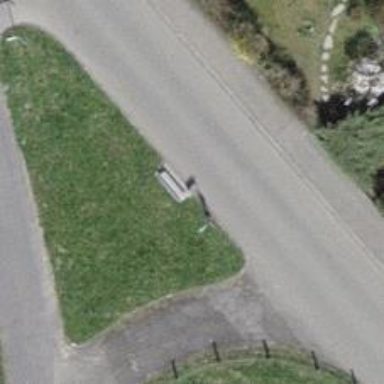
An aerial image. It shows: Bus stop with platform for public transport.